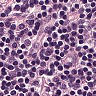
Metastatic tissue present: no